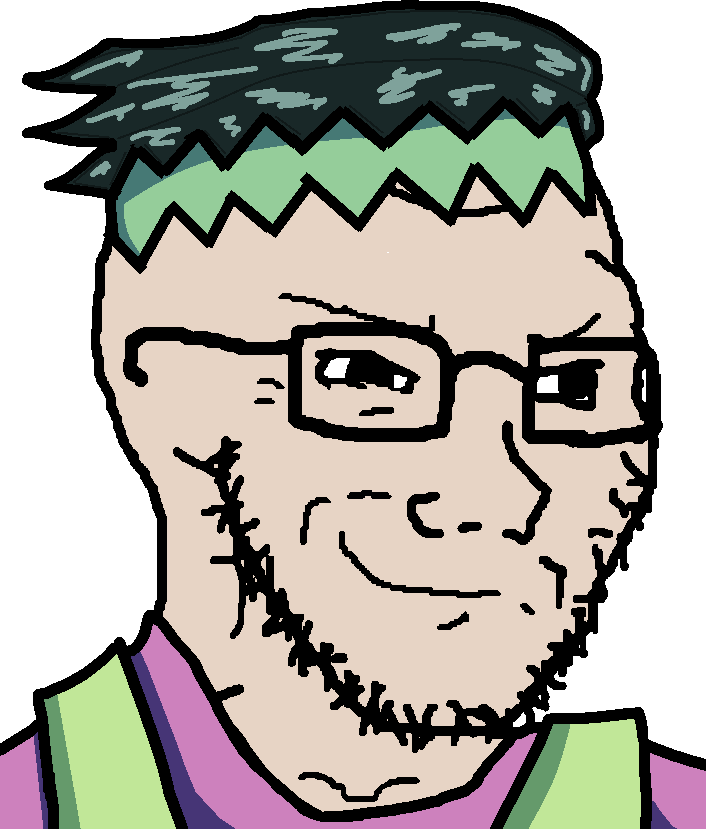
Label: 5_Soyjak